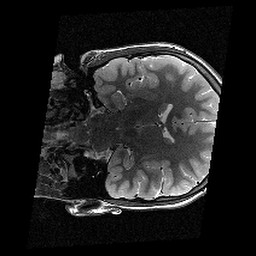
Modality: T2w
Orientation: coronal
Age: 12
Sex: female
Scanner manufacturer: siemens
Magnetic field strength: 3 T
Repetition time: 9.23 s
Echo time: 0.067 s